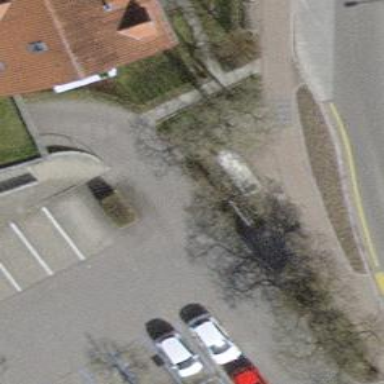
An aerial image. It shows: Drinking fountain for providing drinking water.